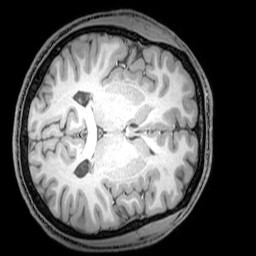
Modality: T1w
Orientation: axial
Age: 22
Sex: male
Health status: healthy
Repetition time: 0.081 s
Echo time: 0.037 s